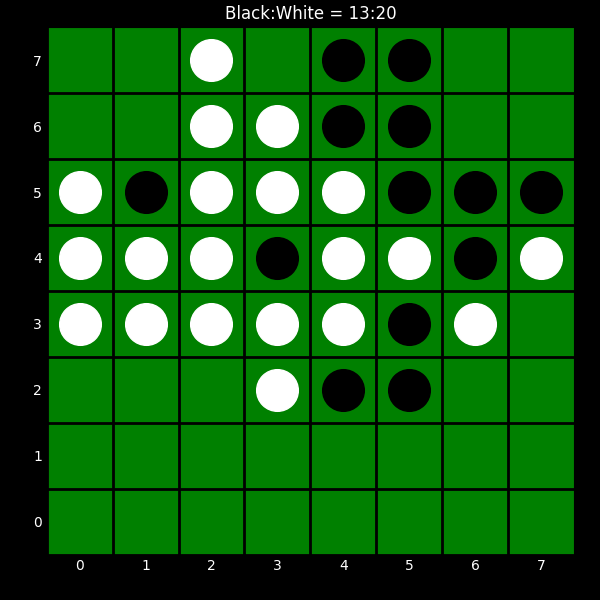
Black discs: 13
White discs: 20